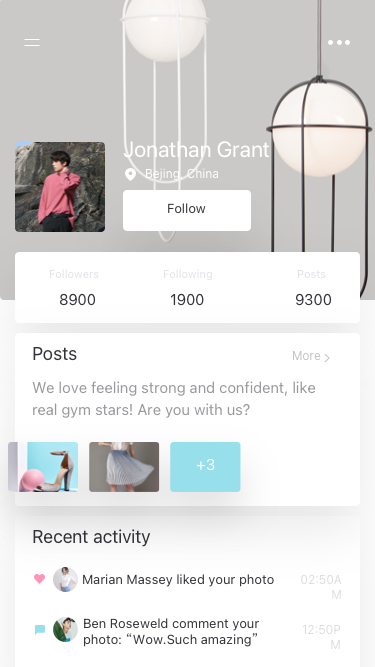
Text in this UI design:
Jonathan Grant
Bejing, China
Follow
Followers
Following
Posts
8900
1900
9300
02:50AM
Marian Massey liked your photo
12:50PM
Ben Roseweld comment your
photo: “Wow.Such amazing”
Recent activity
More
We love feeling strong and confident, like real gym stars! Are you with us?
Posts
+3